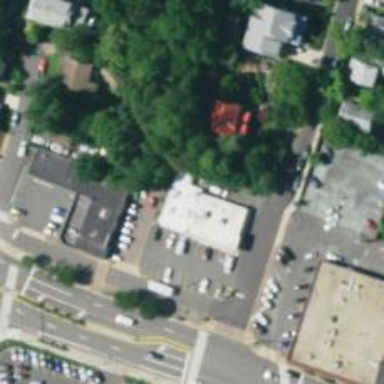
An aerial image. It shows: Convenience shop.